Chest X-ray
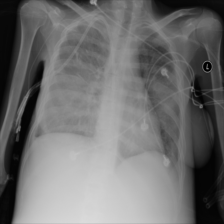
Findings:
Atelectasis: negative
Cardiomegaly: negative
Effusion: negative
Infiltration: negative
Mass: negative
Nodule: positive
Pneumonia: negative
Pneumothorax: negative
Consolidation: negative
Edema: positive
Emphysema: negative
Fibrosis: negative
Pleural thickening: negative
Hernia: negative